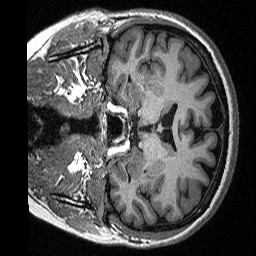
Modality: T1w
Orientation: coronal
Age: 52
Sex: female
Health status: healthy
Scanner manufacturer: siemens
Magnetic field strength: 3 T
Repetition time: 2.3 s
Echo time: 0.00298 s